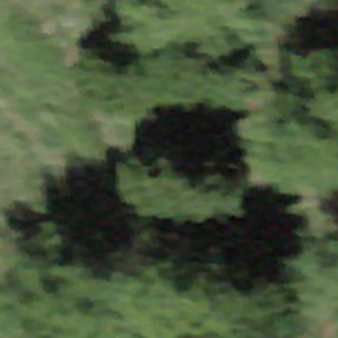
Label: other